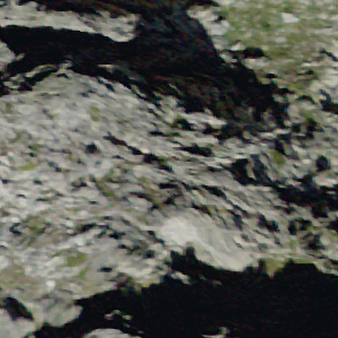
Label: other